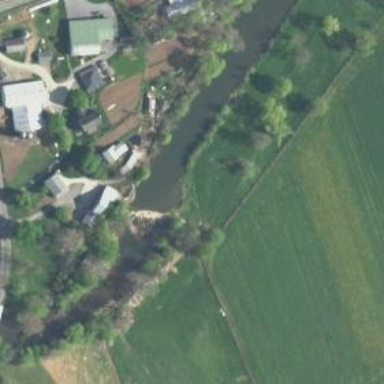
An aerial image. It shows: Weir along the waterway.